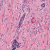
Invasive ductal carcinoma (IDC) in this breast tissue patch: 1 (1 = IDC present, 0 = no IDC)